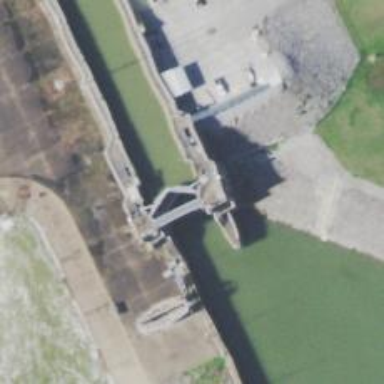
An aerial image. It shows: Lock gate on waterway.